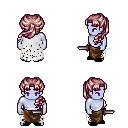
a pixel art fantasy rpg character, male body template, dark elf, purple skin, white tattered cape, robe skirt, white blonde princess hairstyle, black slippers, dagger, four views (front, back, left, right), 2x2 character sprite sheet, small pixel art, hard edges, no anti-aliasing